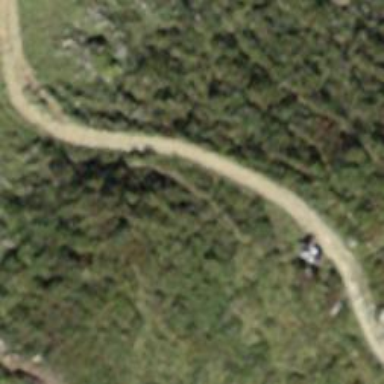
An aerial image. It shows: Path.